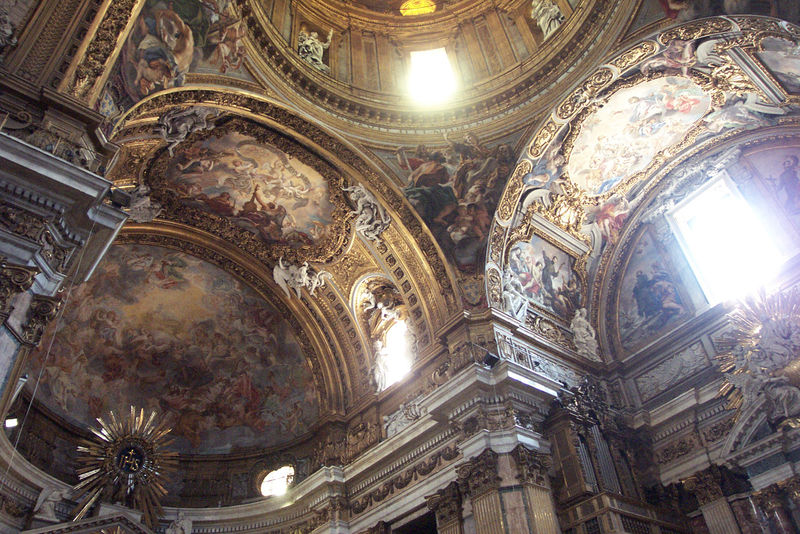
Titel: Vierung von Il Gesù in Rom
Standort: Rom, Il Gesù (EU - I - Latium)
Schlagwörter: gemälde, gott, fenster, laterne, licht, säule, säulen, malerei, barock, stein, kirche, sonne, gold, decke, turm, engel, bogen, figuren, kuppel, stuck, foto, bögen, gewölbe, höhe, bayern, dom, strahlen, altar, rom, fries, gesims, orgel, skulpturen, fresken, deckenfresken, kassetten, deckengemälde, fresko, golden, szenen, christentum, auferstehung, vergoldung, deckenmalerei, petersdom, vierung, zahnfries, katholizismus, katholisch, strahlenkranz, tiepolo, ihs, trombe, frensko, frensken